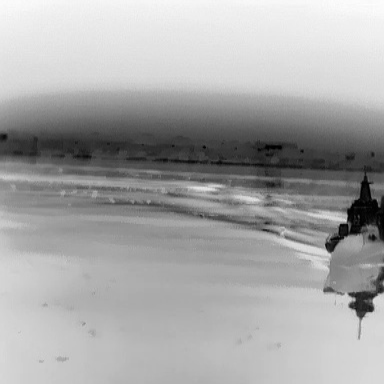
There is a warship in the infrared image.